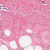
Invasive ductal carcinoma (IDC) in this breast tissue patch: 0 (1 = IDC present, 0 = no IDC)